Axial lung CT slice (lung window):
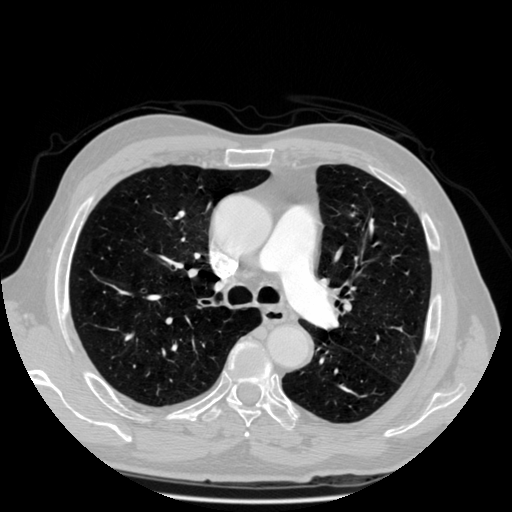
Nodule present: no